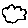
Label: cloud